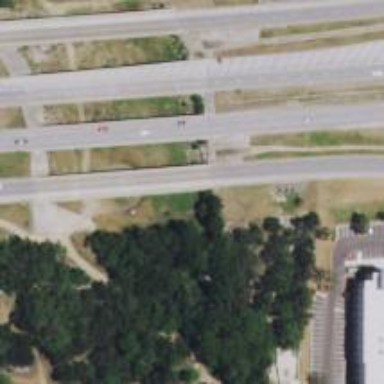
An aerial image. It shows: Secondary road with frontage road crossing bridge.